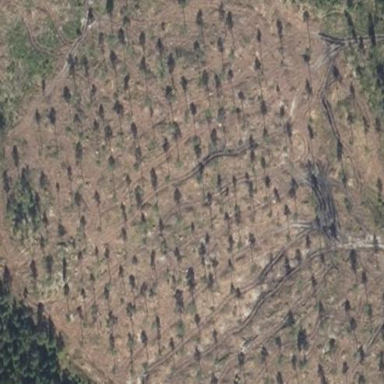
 likely man-made clearing in the landscape."